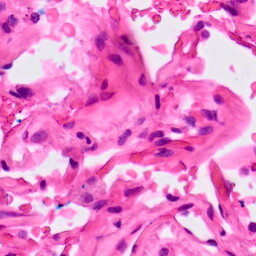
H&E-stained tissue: Lung